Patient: sex M, age 79
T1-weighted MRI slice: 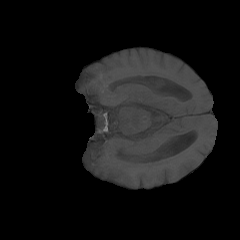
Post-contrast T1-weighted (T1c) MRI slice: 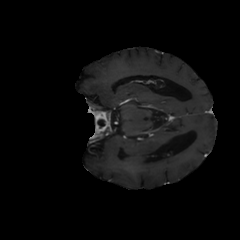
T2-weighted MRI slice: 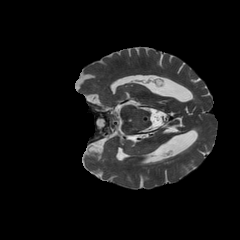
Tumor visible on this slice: no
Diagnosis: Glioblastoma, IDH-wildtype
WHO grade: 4